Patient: sex F, age 54
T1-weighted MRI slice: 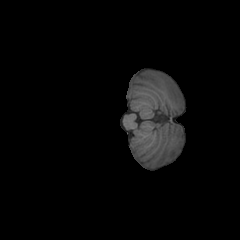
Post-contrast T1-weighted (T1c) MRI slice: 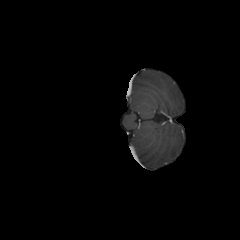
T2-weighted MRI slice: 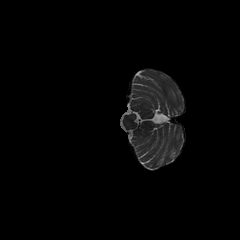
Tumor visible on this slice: no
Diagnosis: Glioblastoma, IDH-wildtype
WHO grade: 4